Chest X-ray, PA view. Patient: 75 years old, sex M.
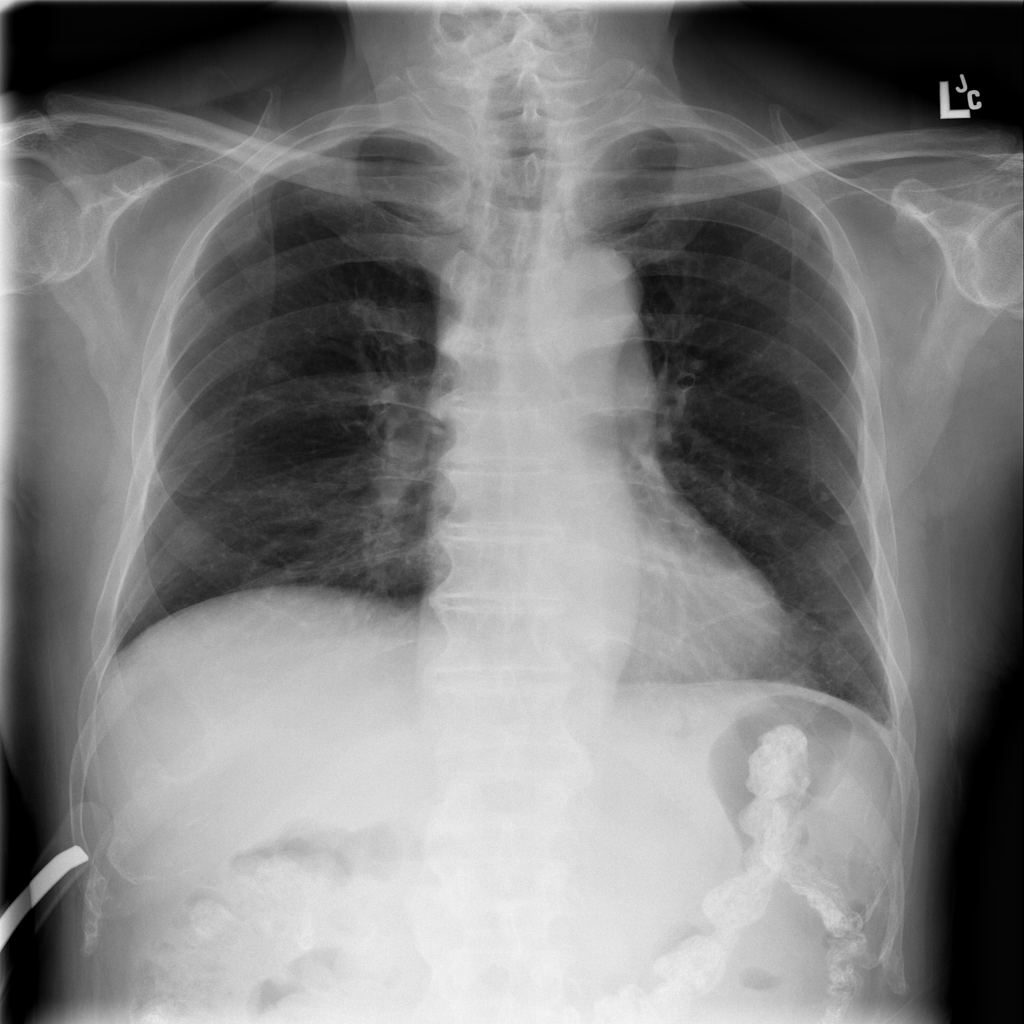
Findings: No Finding